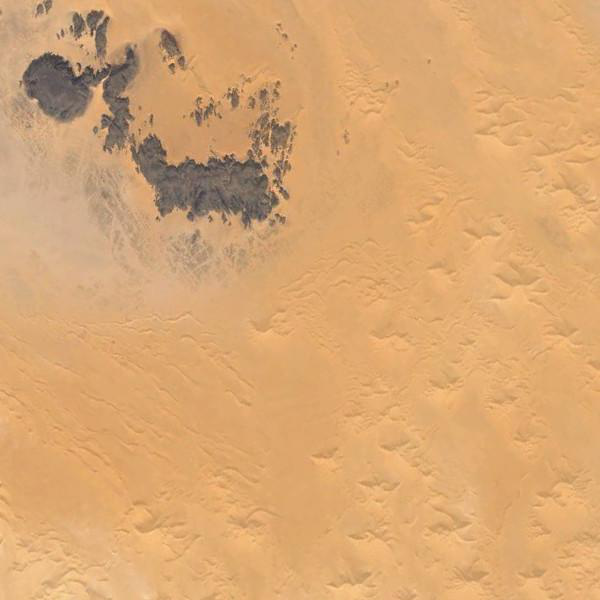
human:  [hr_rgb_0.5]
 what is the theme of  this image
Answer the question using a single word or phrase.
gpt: desert